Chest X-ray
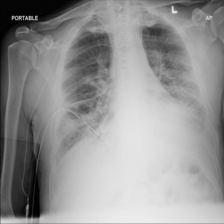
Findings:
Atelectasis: negative
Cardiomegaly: negative
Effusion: negative
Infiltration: negative
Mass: negative
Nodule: negative
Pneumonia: negative
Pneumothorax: negative
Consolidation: negative
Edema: negative
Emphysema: negative
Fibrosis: negative
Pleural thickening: negative
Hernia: negative